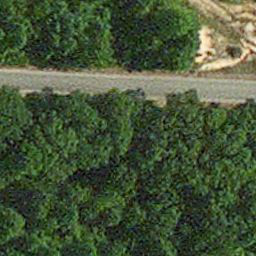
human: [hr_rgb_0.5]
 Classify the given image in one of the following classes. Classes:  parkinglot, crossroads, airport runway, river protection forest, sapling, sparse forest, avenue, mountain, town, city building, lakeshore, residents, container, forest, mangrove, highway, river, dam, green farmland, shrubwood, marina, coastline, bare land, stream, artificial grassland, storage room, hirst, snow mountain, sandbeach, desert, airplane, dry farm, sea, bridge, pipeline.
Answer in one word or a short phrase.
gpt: avenue